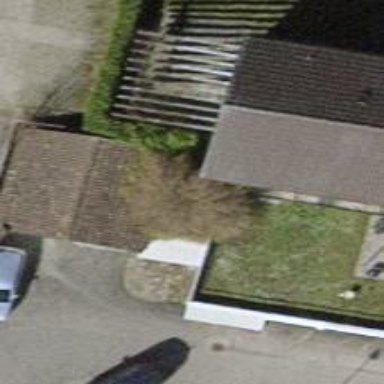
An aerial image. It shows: Garage.